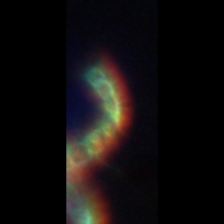
Taxon: Chaetoceros
Group: Diatoms